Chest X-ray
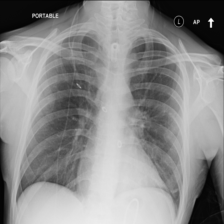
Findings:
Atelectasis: negative
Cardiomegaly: negative
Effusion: negative
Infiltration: positive
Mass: negative
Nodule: negative
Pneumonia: negative
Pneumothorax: negative
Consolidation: negative
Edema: negative
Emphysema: negative
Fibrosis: negative
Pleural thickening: negative
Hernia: negative